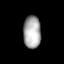
Tissue: lung
Cell type: Epithelial cells
Senescence score: 0.182
Nuclear area (px): 557
Mean DAPI intensity: 170.018